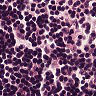
Metastatic tissue present: no